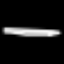
Label: pencil